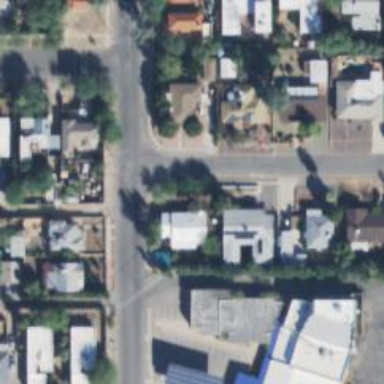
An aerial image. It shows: Alley with asphalt surface designated as service road.